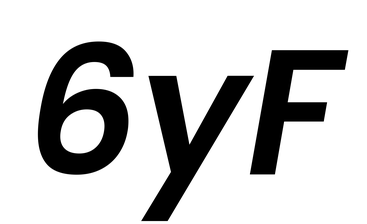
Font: Poppins-SemiBoldItalic